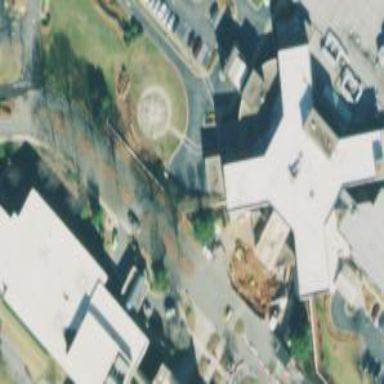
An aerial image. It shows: Entrance designated for emergency wards.